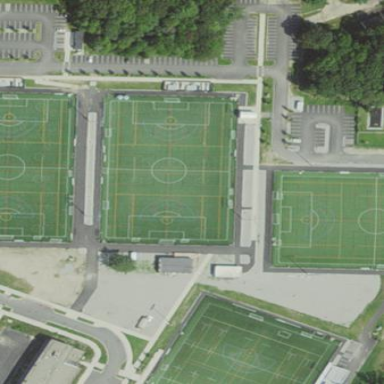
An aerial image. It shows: Multi-sport pitch for leisure and various sports activities.